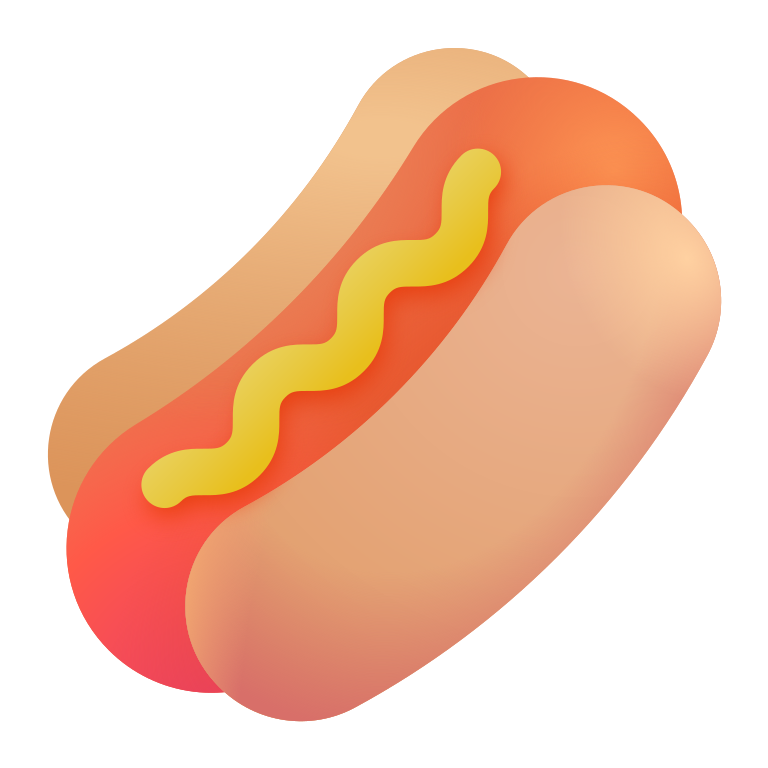
hot dog color